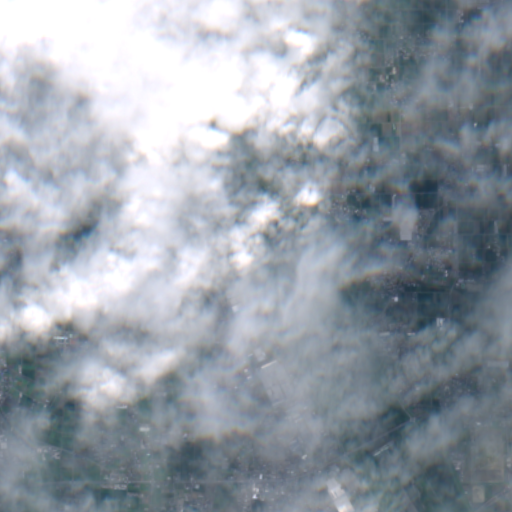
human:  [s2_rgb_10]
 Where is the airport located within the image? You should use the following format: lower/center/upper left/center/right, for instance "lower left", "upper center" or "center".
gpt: The airport is located in the upper center of the image.
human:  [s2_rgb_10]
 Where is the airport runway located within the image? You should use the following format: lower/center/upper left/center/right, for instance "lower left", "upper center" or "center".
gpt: The airport runway is located in the upper center of the image.
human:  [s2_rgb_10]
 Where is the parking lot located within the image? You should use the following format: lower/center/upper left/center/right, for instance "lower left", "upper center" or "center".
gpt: The parking lot is located in the center of the image.
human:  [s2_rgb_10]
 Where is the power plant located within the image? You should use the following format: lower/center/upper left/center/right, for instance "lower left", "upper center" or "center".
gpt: There is no power plant in the image.